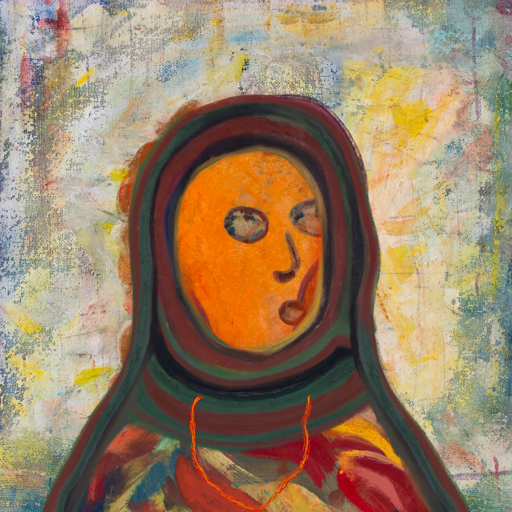
Background: Irani, Head And Neck Side: Hypocrite_w_Hair, Face Side: Orphan, Bust: Mother_And_Son_Son, Hair Side: Rupkatha, Head Accessory: After_Raid_Scarf, Second Necklace: Gypsy_Mother_2, Necklace: Blank, Baby: Blank